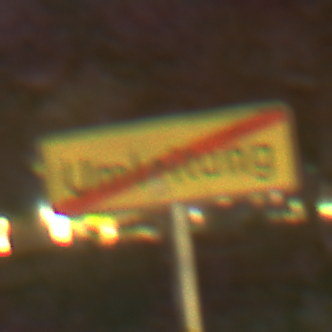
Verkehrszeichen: EndeDerUmleitungsankuendigung
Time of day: Night
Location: Outdoor (Suburban)
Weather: Clear
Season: NotSpecified
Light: Artificial